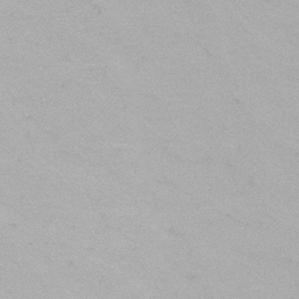
Label: frost